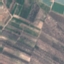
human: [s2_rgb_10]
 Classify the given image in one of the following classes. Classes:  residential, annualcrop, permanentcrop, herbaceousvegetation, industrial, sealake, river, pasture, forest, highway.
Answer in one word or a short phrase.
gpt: PermanentCrop